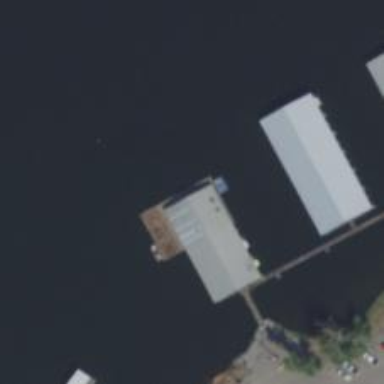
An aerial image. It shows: Pier with mooring facilities.